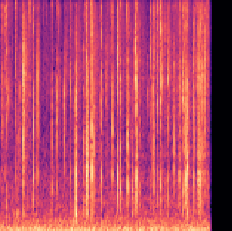
Sound class: Fire crackling